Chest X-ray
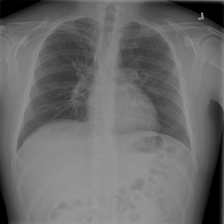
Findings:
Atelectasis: negative
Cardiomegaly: negative
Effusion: negative
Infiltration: negative
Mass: negative
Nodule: negative
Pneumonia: negative
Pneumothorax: negative
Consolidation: negative
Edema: negative
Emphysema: negative
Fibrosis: negative
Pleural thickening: negative
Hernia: negative